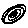
Label: circle